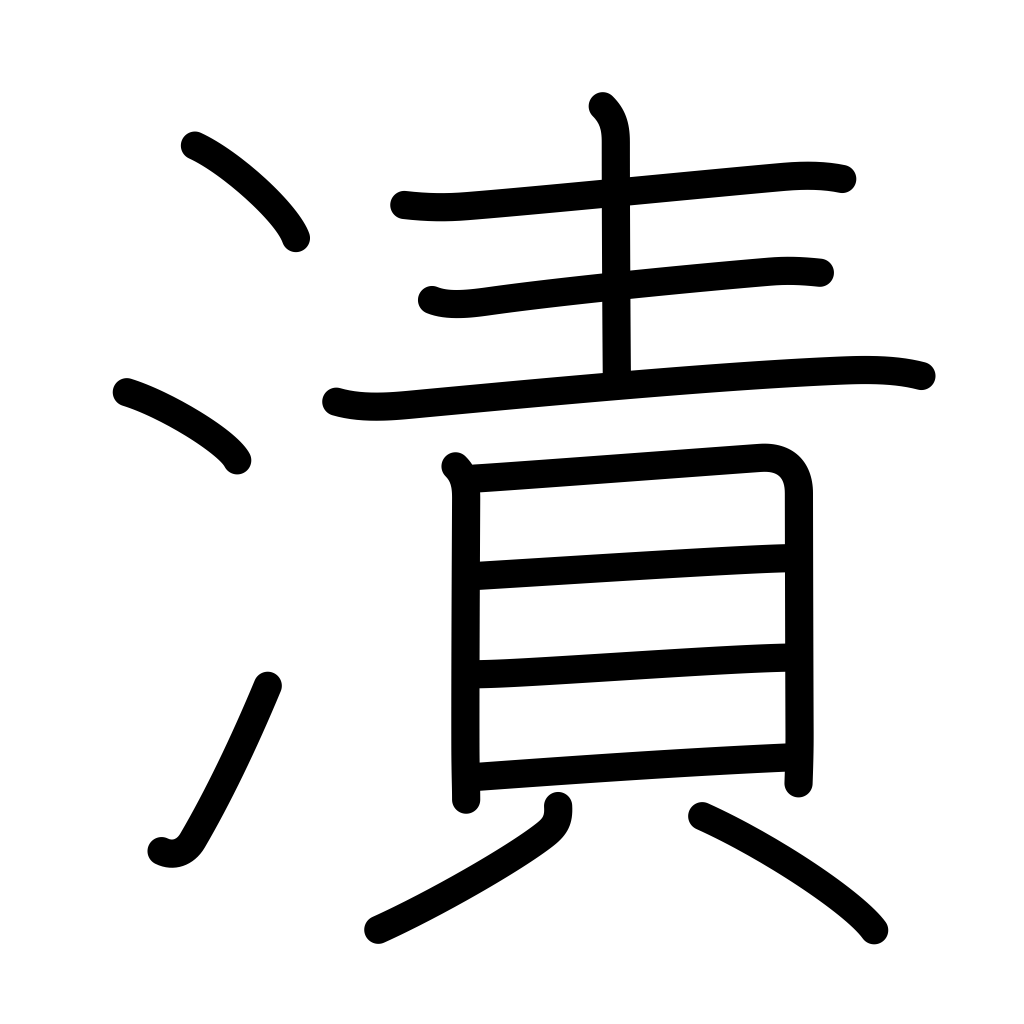
Meaning: pickling, soak, moisten, steep